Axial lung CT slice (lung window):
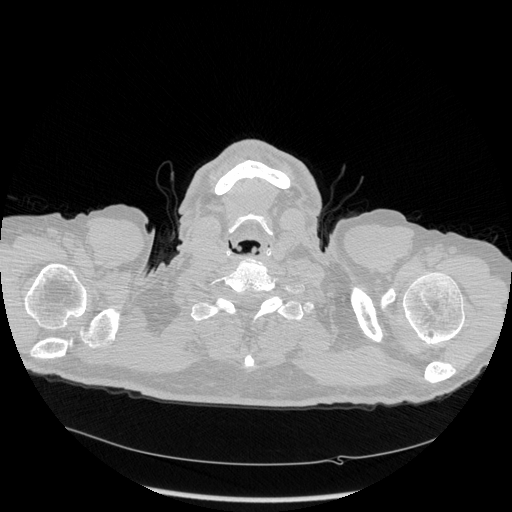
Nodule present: no